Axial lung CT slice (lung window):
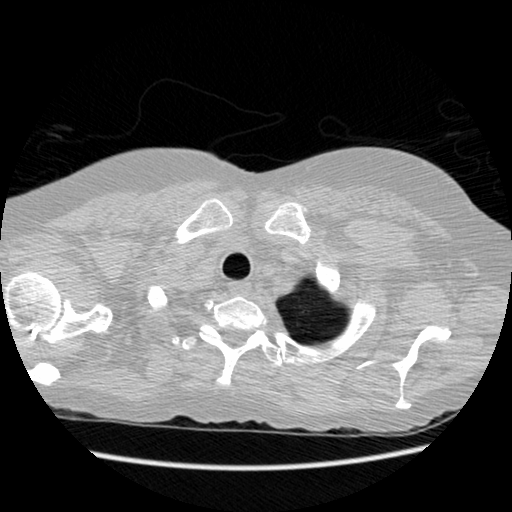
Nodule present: no